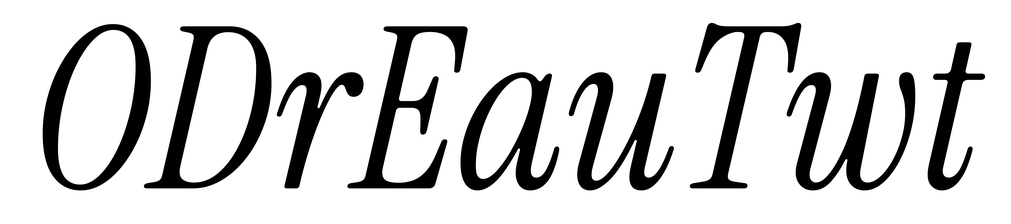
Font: InstrumentSerif-Italic